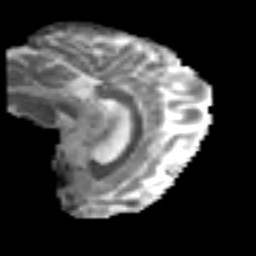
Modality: MD
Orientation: sagittal
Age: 32
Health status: ill
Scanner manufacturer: philips
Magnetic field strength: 3 T
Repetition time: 9 s
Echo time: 0.127 s